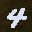
Label: 4